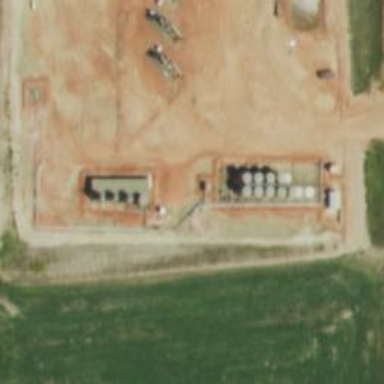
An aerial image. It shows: Storage tank with man-made structure.